Question: I created some entities using qt3d in QML. For example, this code shows a 'Scene3D' element that declares 'RootEntity' which is another QML element that contains the scene graph:
'''
Scene3D
{
id : scene3d
anchors.fill: parent
focus: true
aspects: ["render", "logic", "input"]
hoverEnabled: true
cameraAspectRatioMode: Scene3D.AutomaticAspectRatio
antialiasing: true
RootEntity
{
id:root
}
}
'''
:
'''
Entity {
id:root
property double x : 0.0
Camera {
id: mainCamera
projectionType: CameraLens.PerspectiveProjection
fieldOfView: 45
aspectRatio: 16/9
nearPlane : 0.1
farPlane : 1000.0
position: Qt.vector3d(0.0, 4.49373, -3.78577)
upVector: Qt.vector3d( 0.0, 1.0, 0.0 )
viewCenter: Qt.vector3d(0.0, 0.5, 0.0)
}
OrbitCameraController
{
id: mainCameraController
camera: mainCamera
}
components: [
RenderSettings {
Viewport {
normalizedRect: Qt.rect(0.0, 0.0, 1.0, 1.0)
RenderSurfaceSelector {
CameraSelector {
id: cameraSelector
camera: mainCamera
FrustumCulling {
ClearBuffers {
buffers: ClearBuffers.AllBuffers
clearColor: "#444449"
NoDraw {}
}
LayerFilter {
filterMode: LayerFilter.DiscardAnyMatchingLayers
layers: [topLayer]
}
LayerFilter {
filterMode: LayerFilter.AcceptAnyMatchingLayers
layers: [topLayer]
ClearBuffers {
buffers: ClearBuffers.DepthBuffer
}
}
}
}
}
}
},
InputSettings {}
]
Layer {
id: topLayer
recursive: true
}
ListModel {
id: entityModel
ListElement { x:0;y:0;z:0 }
}
NodeInstantiator
{
id:instance
model: entityModel
delegate: Entity {
id: sphereEntity
components: [
SphereMesh
{
id:sphereMesh
radius: 0.3
},
PhongMaterial
{
id: materialSphere
ambient:"red"
},
Transform {
id: transform
translation:Qt.vector3d(x, y, z)
}
]
}
}
MouseDevice
{
id: mouseDev
}
MouseHandler
{
id: mouseHandler
sourceDevice: mouseDev
onPressed:
{
x++;
entityModel.append({"x":x,"y":0.0,"z": Math.random()})
}
}
}
'''

When the mouse is clicked in my Scene3D, one sphere is displayed.
I don't know how to delete a specific Entity or create undo/redo effect by hitting + and ++ in Qt3d.
Thanks.
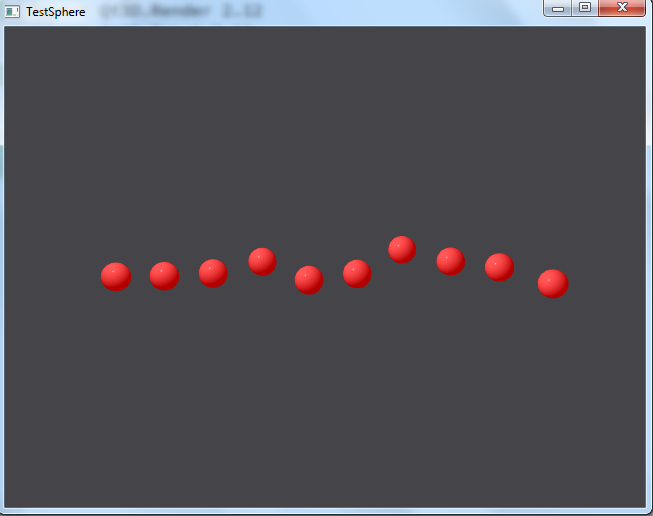
Answer: One approach is to maintain a global list of 'Qt.vector3d' elements and use it to record the position of the spheres that are removed with the "Undo" operation:
- 'Qt.vector3d''entityModel'- 'entityModel.remove()'
The "Redo" operation simply does the opposite:
- 'entityModel'-
:
'''
import QtQuick 2.0
import QtQml.Models 2.15
import Qt3D.Core 2.12
import Qt3D.Render 2.12
import Qt3D.Extras 2.12
import Qt3D.Input 2.12
Entity {
id: root
// global list of Qt.vector3d elements that store the location of the spheres that are removed
property variant removedSpheres : []
// x-coordinate of the next sphere that will be added
property double x : 0.0
Camera {
id: mainCamera
projectionType: CameraLens.PerspectiveProjection
fieldOfView: 45
aspectRatio: 16/9
nearPlane : 0.1
farPlane : 1000.0
position: Qt.vector3d(0.0, 4.49373, -3.78577)
upVector: Qt.vector3d( 0.0, 1.0, 0.0 )
viewCenter: Qt.vector3d(0.0, 0.5, 0.0)
}
OrbitCameraController {
id: mainCameraController
camera: mainCamera
}
components: [
RenderSettings {
Viewport {
normalizedRect: Qt.rect(0.0, 0.0, 1.0, 1.0)
RenderSurfaceSelector {
CameraSelector {
id: cameraSelector
camera: mainCamera
FrustumCulling {
ClearBuffers {
buffers: ClearBuffers.AllBuffers
clearColor: "#444449"
NoDraw {}
}
LayerFilter {
filterMode: LayerFilter.DiscardAnyMatchingLayers
layers: [topLayer]
}
LayerFilter {
filterMode: LayerFilter.AcceptAnyMatchingLayers
layers: [topLayer]
ClearBuffers {
buffers: ClearBuffers.DepthBuffer
}
}
}
}
}
}
},
InputSettings {}
]
Layer {
id: topLayer
recursive: true
}
ListModel {
id: entityModel
ListElement { x: 0; y: 0; z: 0 }
}
NodeInstantiator {
id: instance
model: entityModel
delegate: Entity {
id: sphereEntity
components: [
SphereMesh { id:sphereMesh; radius: 0.3 },
PhongMaterial { id: materialSphere; ambient:"red" },
Transform { id: transform; translation:Qt.vector3d(x, y, z) }
]
}
}
MouseDevice {
id: mouseDev
}
MouseHandler {
id: mouseHandler
sourceDevice: mouseDev
onPressed:
{
if (mouse.button === Qt.LeftButton)
{
console.log("LeftButton: new sphere")
// add new sphere
entityModel.append( {"x" : ++root.x, "y" : 0.0, "z" : Math.random()} )
}
if (mouse.button === Qt.MiddleButton)
{
console.log("MiddleButton: clear spheres")
// removes all spheres (can't be undone)
root.x = 0;
entityModel.clear();
removedSpheres.length = 0;
}
}
}
KeyboardDevice {
id: keyboardDev
}
KeyboardHandler {
id: keyboardHandler
sourceDevice: keyboardDev
focus: true
onPressed: {
// handle CTRL+Z: undo
if (event.key === Qt.Key_Z && (event.modifiers & Qt.ControlModifier))
{
console.log("CTRL+Z")
// remove the last sphere added to the screen
let lastIdx = entityModel.count - 1;
if (lastIdx >= 0)
{
// save sphere position before removal
removedSpheres.push(Qt.vector3d(entityModel.get(lastIdx).x, entityModel.get(lastIdx).y, entityModel.get(lastIdx).z));
// remove sphere from the model
entityModel.remove(lastIdx);
}
}
// handle CTRL+Y: redo
if (event.key === Qt.Key_Y && (event.modifiers & Qt.ControlModifier))
{
console.log("CTRL+Y")
// add the last sphere removed back into the model
if (removedSpheres.length > 0)
{
// add the sphere
let lastIdx = removedSpheres.length - 1;
entityModel.append( {"x" : removedSpheres[lastIdx].x, "y" : removedSpheres[lastIdx].y, "z" : removedSpheres[lastIdx].z} )
// erase the last item added to removedSpheres
removedSpheres.pop()
}
}
}
}
}
'''